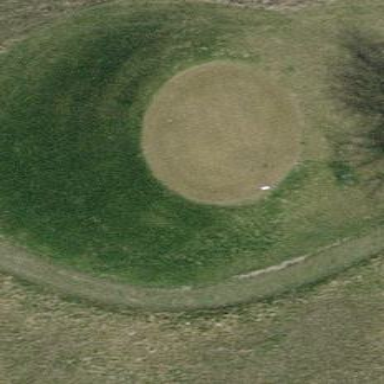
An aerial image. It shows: Grassy area designated as golf tee.